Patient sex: M
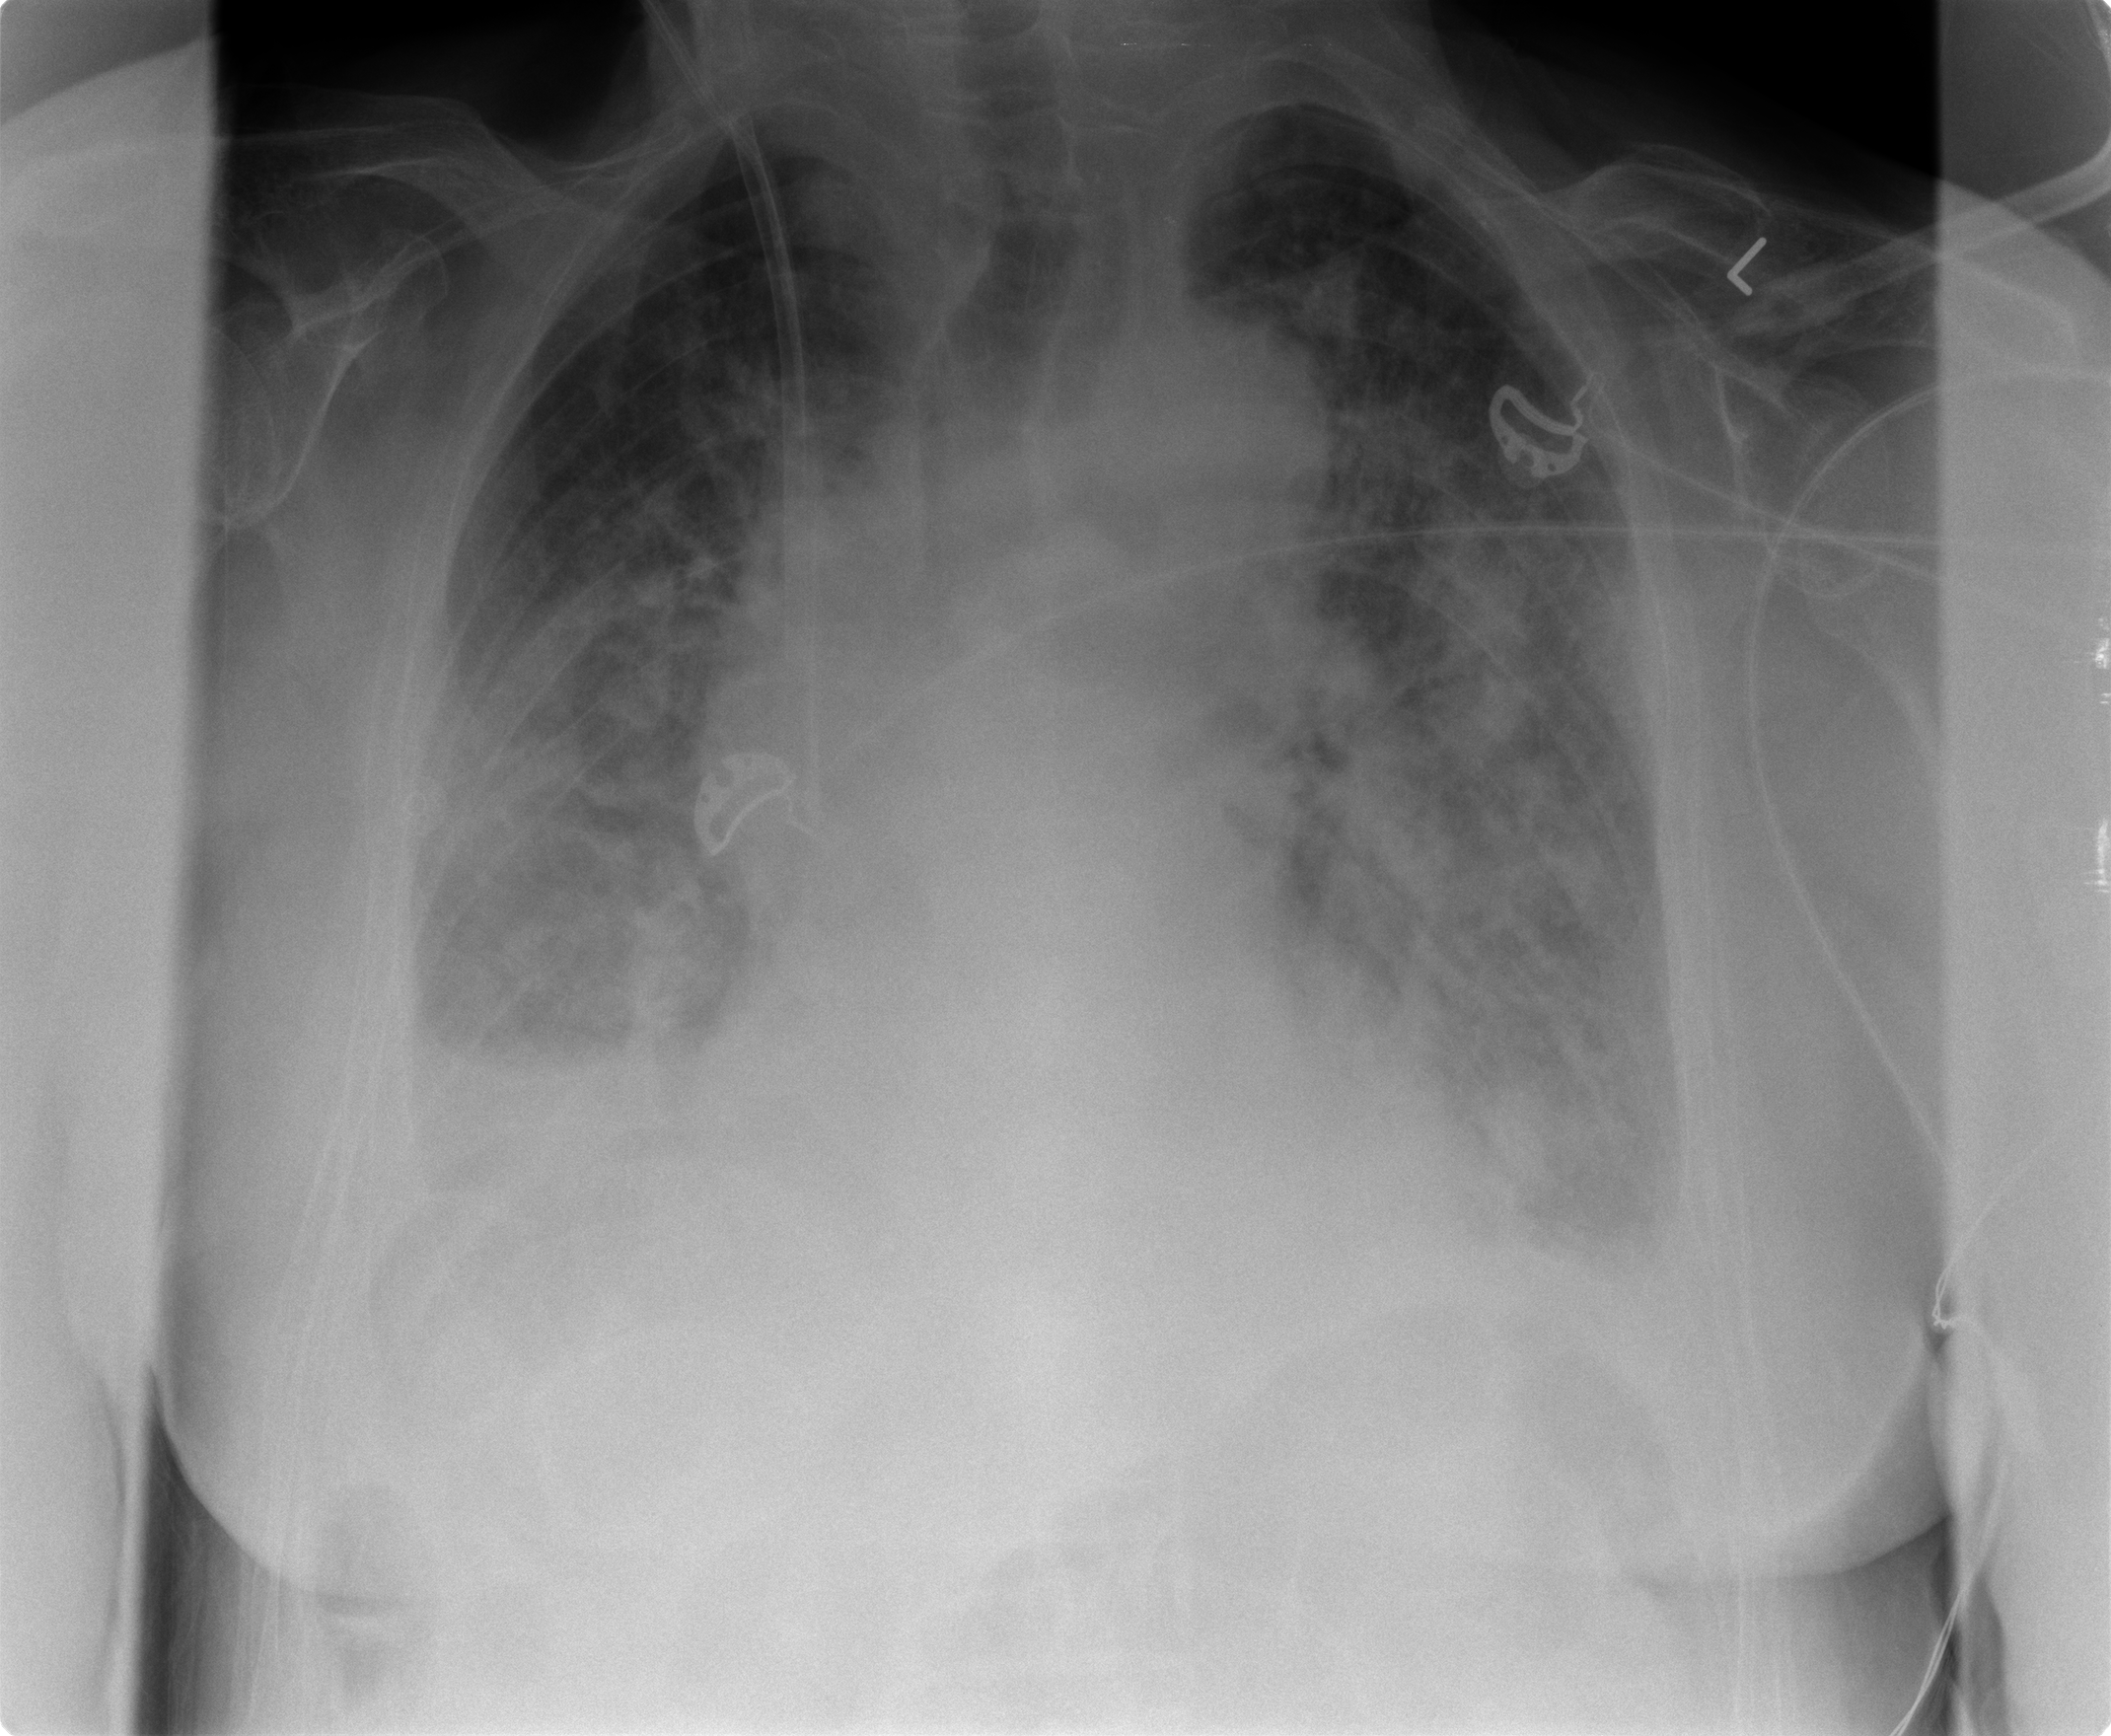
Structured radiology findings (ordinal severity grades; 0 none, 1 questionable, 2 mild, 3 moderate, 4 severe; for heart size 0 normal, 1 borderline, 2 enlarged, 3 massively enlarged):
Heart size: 0
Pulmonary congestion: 2
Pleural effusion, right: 2
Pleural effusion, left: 1
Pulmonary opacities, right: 0
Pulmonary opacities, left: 2
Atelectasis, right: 2
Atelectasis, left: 2